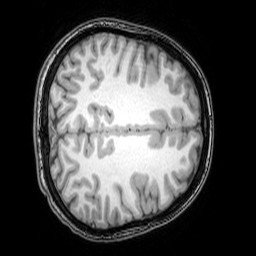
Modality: T1w
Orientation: axial
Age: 22
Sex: female
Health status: healthy
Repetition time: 0.081 s
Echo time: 0.037 s